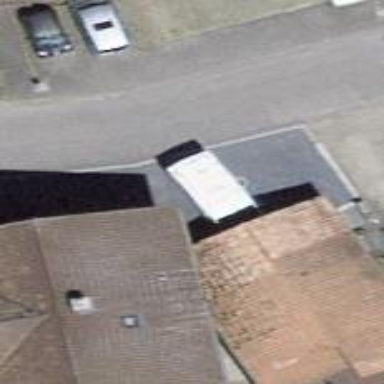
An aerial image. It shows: Garage building.